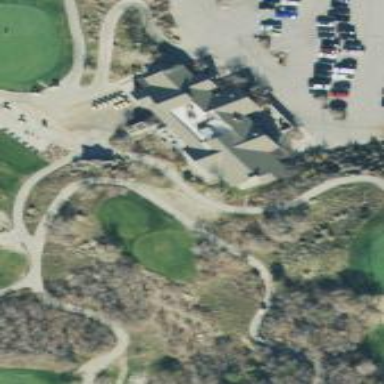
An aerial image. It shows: Clubhouse.